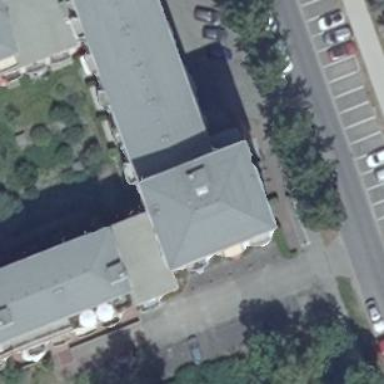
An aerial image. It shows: White building with hipped roof colored in gray tar paper.